Interaction volume radius: 10 \u00c5
Interaction volume height: 25 \u00c5
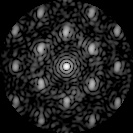
Disorder parameter: 0.4519